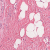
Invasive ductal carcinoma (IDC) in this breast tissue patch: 0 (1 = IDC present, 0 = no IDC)